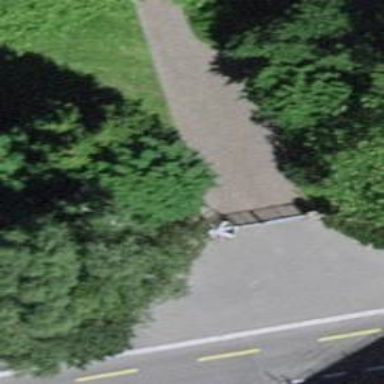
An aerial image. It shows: Full-height turnstile barrier.